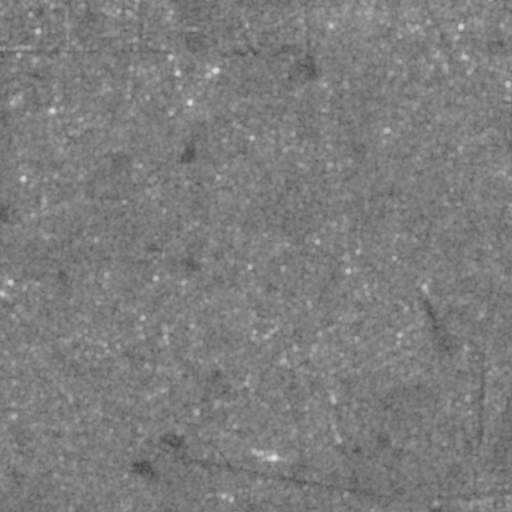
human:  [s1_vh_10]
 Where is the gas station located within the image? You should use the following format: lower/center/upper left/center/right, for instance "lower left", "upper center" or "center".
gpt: The gas station is located in the lower of the image.
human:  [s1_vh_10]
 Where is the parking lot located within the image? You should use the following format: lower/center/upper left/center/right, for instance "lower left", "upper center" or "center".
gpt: The parking lot is located in the lower right of the image.
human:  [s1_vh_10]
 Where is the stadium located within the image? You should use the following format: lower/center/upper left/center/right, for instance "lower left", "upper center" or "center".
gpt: The stadium is located in the upper left of the image.
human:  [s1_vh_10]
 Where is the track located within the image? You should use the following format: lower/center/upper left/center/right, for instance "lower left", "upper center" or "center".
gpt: The track is located in the upper center of the image.
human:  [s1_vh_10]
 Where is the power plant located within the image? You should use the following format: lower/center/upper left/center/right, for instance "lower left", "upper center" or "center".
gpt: There is no power plant in the image.

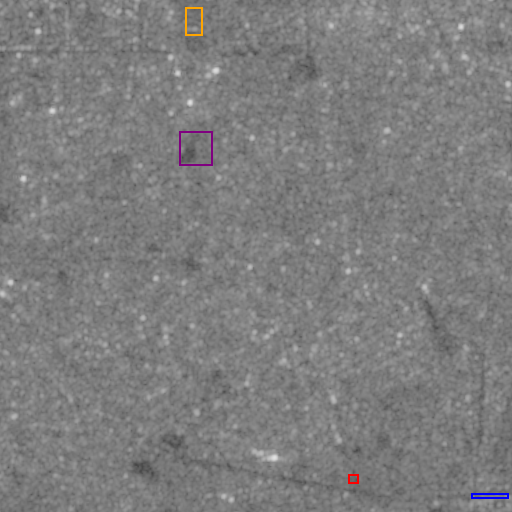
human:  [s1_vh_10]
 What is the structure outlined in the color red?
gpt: The structure outlined in red is a gas station.
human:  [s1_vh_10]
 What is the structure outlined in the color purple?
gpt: The structure outlined in purple is a park.
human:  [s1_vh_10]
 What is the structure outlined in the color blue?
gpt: The structure outlined in blue is a parking lot.
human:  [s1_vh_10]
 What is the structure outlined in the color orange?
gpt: The structure outlined in orange is a stadium.
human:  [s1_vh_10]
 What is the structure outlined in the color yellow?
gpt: There is no yellow outline.